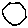
Label: hexagon